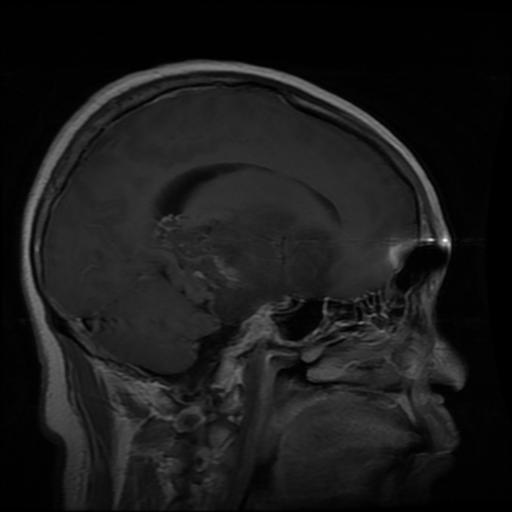
Label: glioma